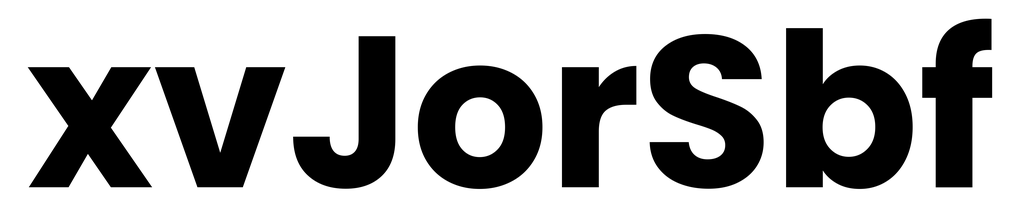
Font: Poppins-Bold